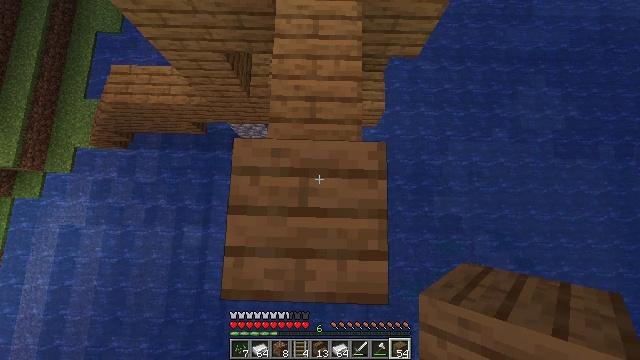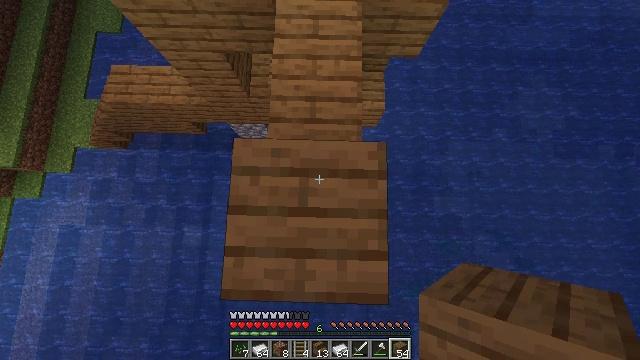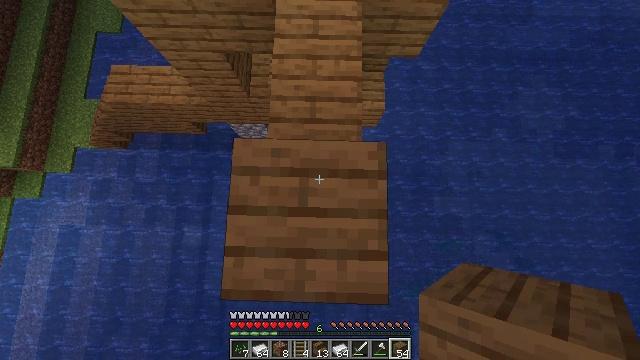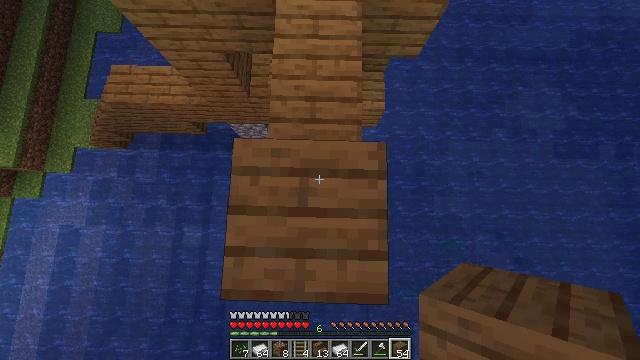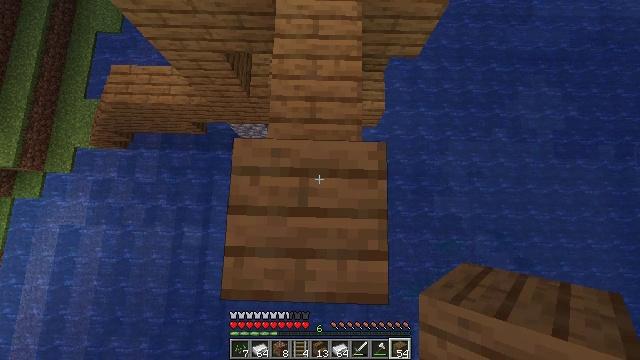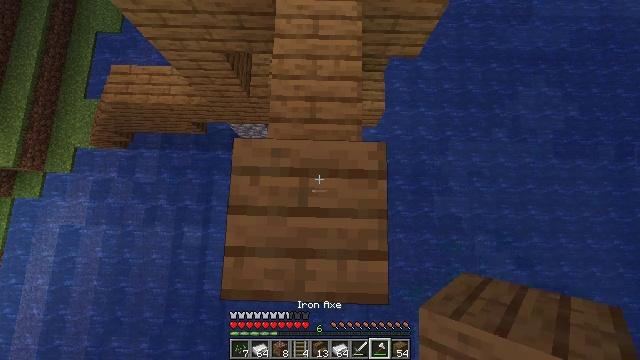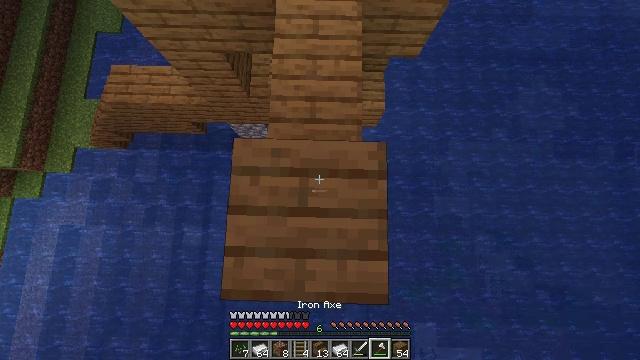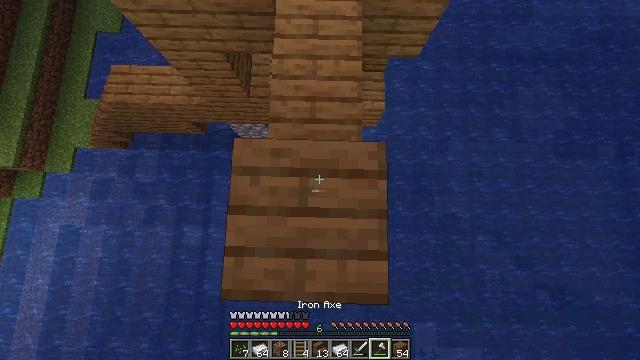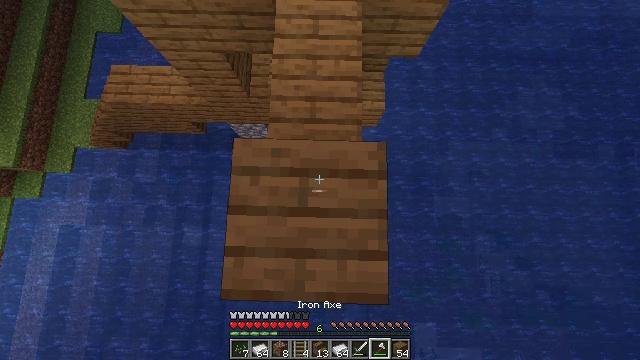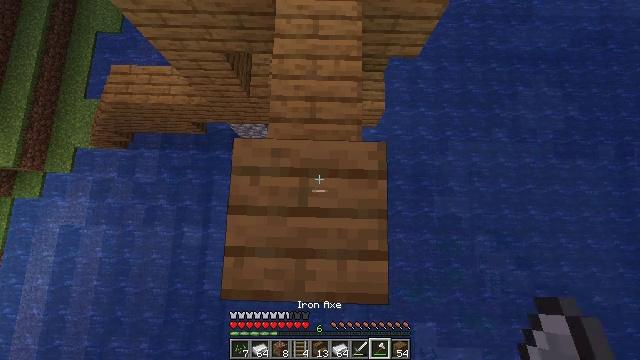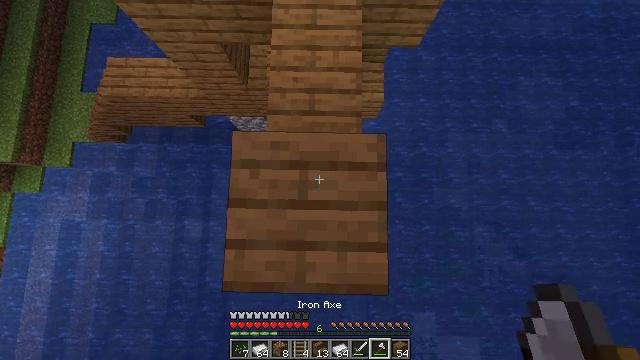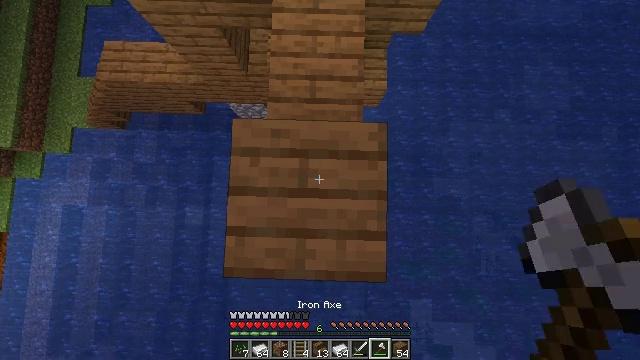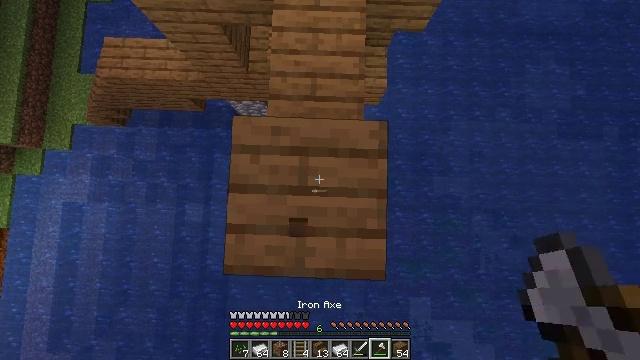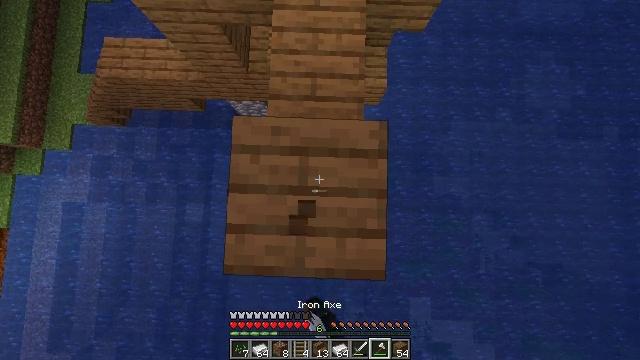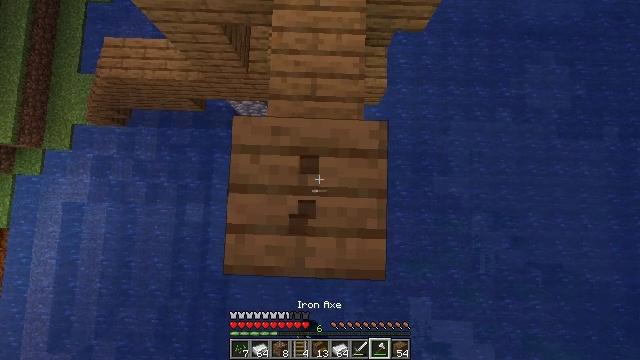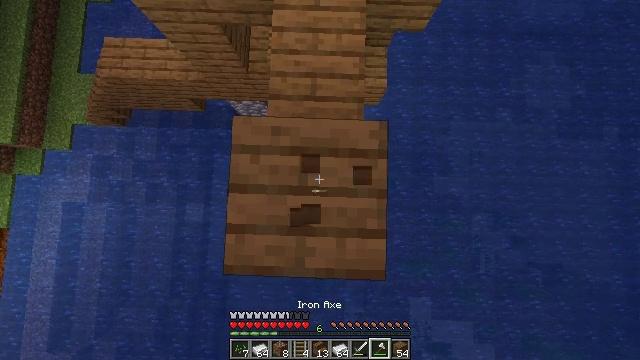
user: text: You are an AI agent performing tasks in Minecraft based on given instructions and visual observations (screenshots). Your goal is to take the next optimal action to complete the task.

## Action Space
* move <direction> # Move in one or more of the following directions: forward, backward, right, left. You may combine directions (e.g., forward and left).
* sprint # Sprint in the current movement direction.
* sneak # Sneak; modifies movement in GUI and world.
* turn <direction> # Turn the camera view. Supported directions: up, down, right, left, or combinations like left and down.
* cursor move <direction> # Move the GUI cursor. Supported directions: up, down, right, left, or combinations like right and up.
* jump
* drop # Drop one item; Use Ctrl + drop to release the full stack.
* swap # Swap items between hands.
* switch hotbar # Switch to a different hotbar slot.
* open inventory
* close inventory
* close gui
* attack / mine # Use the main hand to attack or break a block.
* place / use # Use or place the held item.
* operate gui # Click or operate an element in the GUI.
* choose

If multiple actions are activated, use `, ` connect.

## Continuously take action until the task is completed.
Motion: motion action
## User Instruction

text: Break spruce planks from a structure.
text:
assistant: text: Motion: no_op
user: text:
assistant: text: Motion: no_op
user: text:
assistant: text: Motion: no_op
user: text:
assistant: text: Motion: no_op
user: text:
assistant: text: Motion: no_op
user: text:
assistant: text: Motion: no_op
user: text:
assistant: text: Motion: no_op
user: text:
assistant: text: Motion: no_op
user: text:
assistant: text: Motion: no_op
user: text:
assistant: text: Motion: turn down
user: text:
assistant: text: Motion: turn down
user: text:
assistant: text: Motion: attack / mine
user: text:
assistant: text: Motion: attack / mine
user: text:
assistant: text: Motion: attack / mine
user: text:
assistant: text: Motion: attack / mine
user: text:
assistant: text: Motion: attack / mine
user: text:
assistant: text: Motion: attack / mine
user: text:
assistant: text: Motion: attack / mine
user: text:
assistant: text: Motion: attack / mine
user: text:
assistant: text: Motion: attack / mine
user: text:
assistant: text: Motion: attack / mine
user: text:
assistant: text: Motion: attack / mine
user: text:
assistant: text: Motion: attack / mine
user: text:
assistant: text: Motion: attack / mine
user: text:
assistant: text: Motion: attack / mine
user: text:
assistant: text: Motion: attack / mine
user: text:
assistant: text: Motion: attack / mine
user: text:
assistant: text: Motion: attack / mine
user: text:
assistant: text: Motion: attack / mine
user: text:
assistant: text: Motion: attack / mine